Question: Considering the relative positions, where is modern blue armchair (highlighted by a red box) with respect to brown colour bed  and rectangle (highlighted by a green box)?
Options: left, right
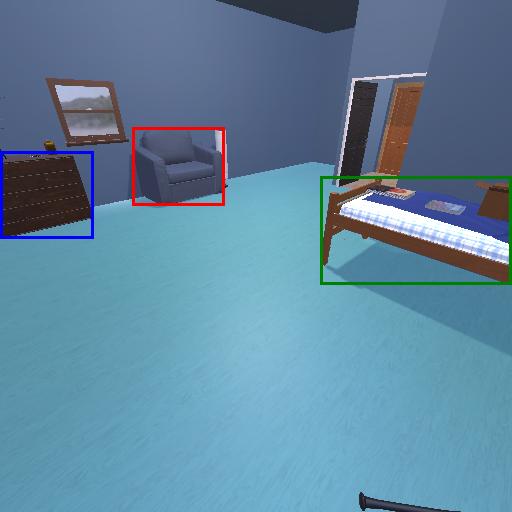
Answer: left